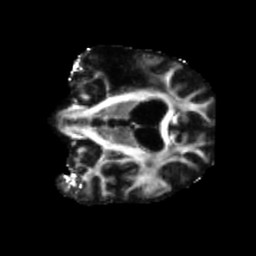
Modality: FA
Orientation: coronal
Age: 71
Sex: male
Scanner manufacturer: siemens
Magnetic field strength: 3 T
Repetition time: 5.47 s
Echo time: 0.0854 s